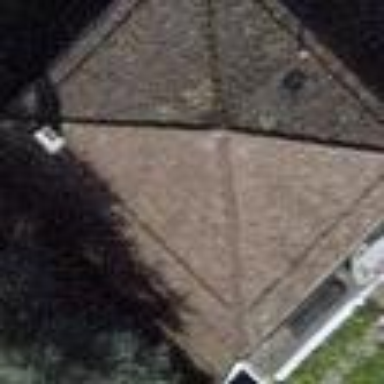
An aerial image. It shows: Detached building with half-hipped roof shape.